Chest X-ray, AP view. Patient: 61 years old, sex M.
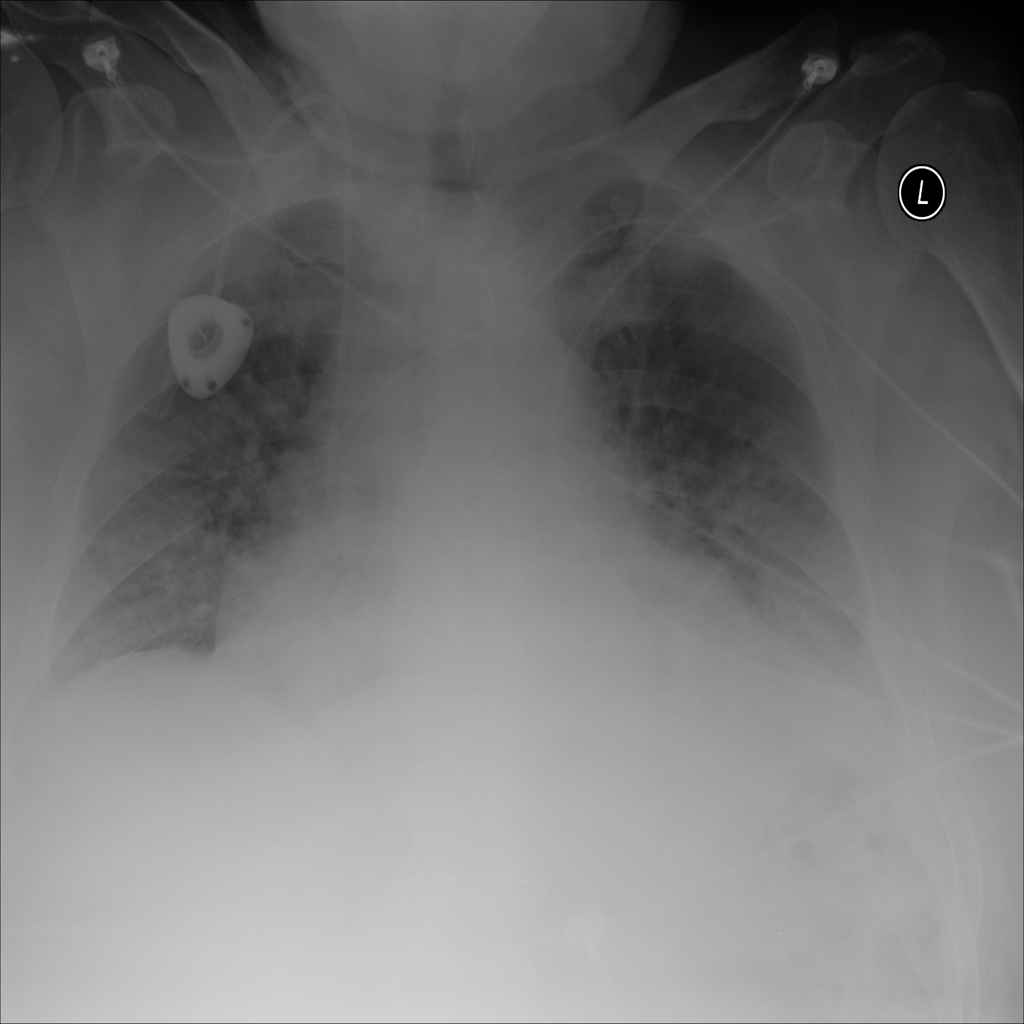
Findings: Effusion